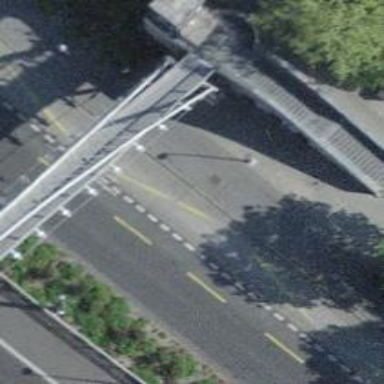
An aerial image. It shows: Bus stop with shelter for trolleybuses.